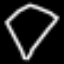
Label: diamond